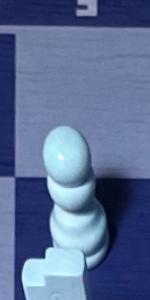
Label: Pawn_White